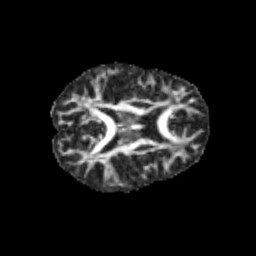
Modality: FA
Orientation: axial
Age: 13
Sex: male
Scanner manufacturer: siemens
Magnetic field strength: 3 T
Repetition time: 3.8 s
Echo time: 0.07 s